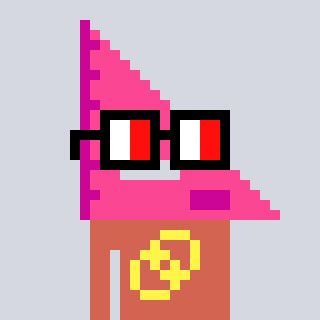
a pixel art character with square glasses with black frames and red eyes, a squadron ruler-shaped head and a peachy-colored body on a cool background